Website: macys
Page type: account-selection
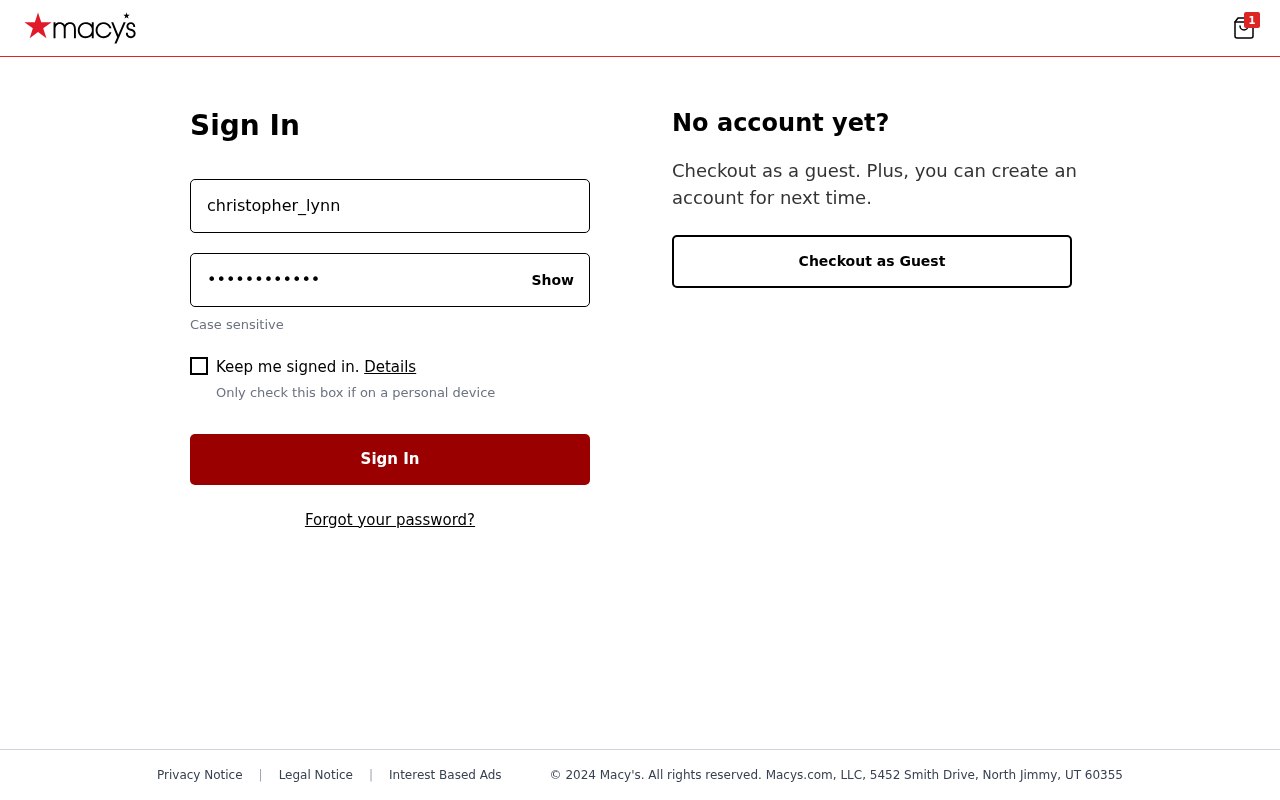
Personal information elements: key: PII_LOGIN_USERNAME
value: christopher_lynn
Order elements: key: ORDER_NUM_ITEMS
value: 1